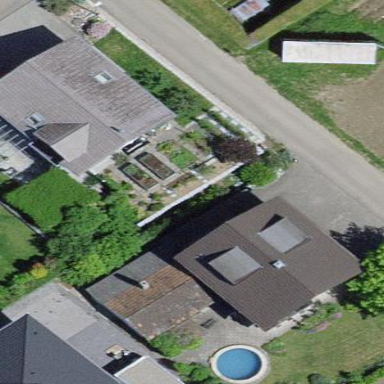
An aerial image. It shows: Detached building.